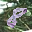
Label: 8